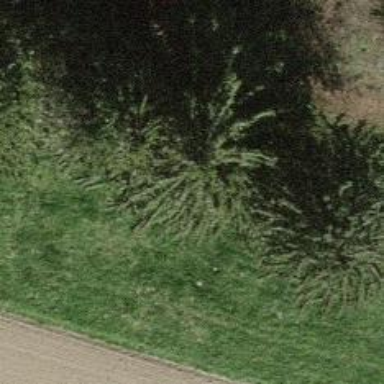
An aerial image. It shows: Hedge made of hedge bank.